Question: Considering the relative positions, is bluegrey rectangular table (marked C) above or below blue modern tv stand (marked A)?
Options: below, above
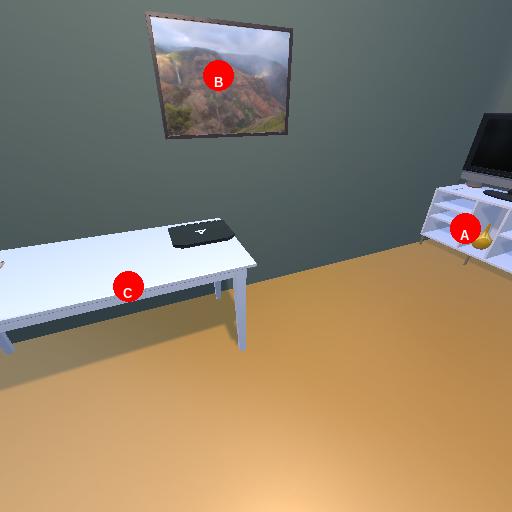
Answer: below